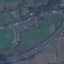
Land use / land cover: Highway